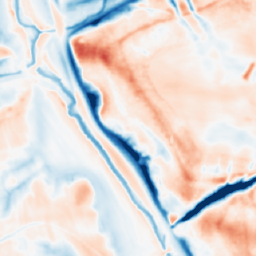
Category: multiscale
Decomposition family: dog
Decomposition parameters: sigma_low: 1
sigma_high: 10
Upsampling method: nearest
Upsampling parameters: scale: 2
Upsampling scale: 2